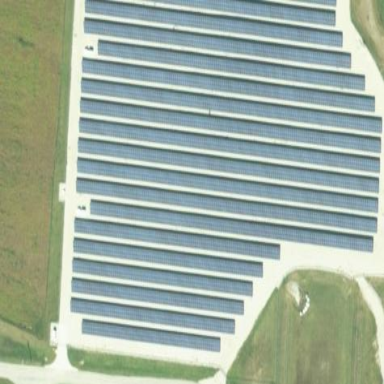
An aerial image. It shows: Solar power plant utilizing photovoltaic technology.